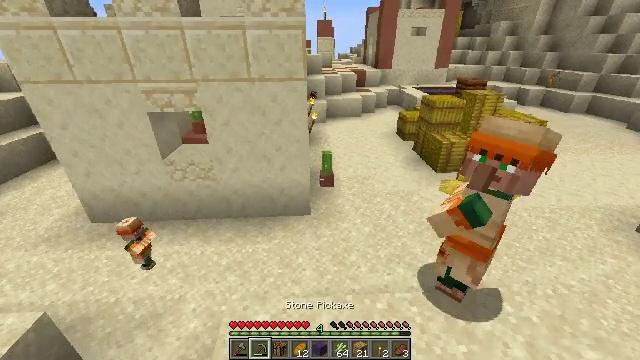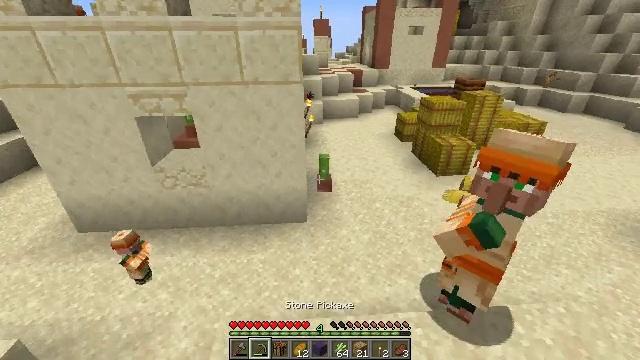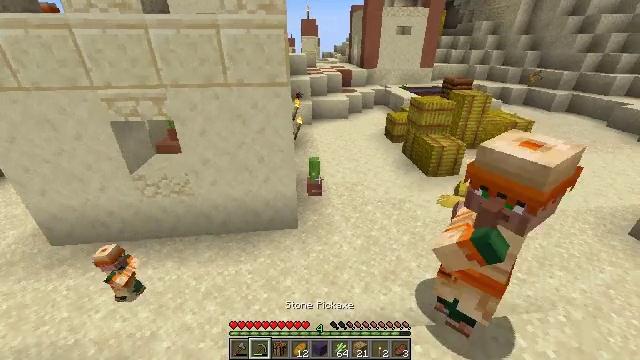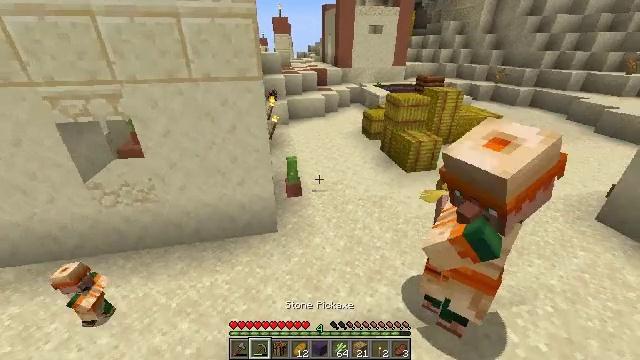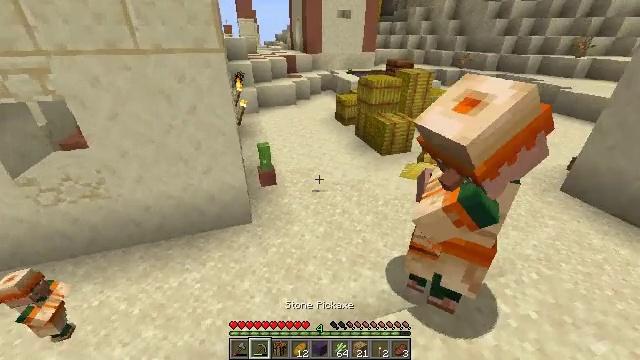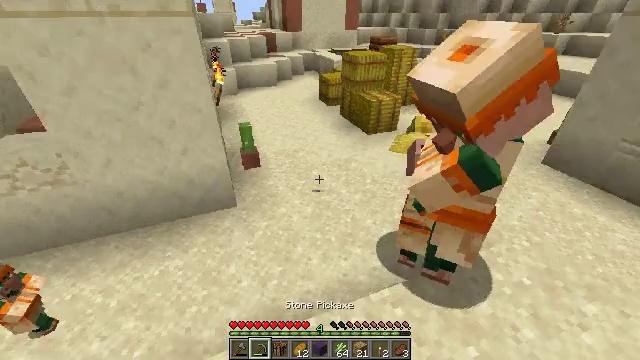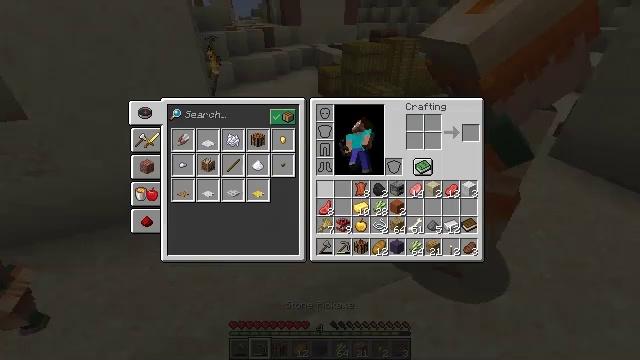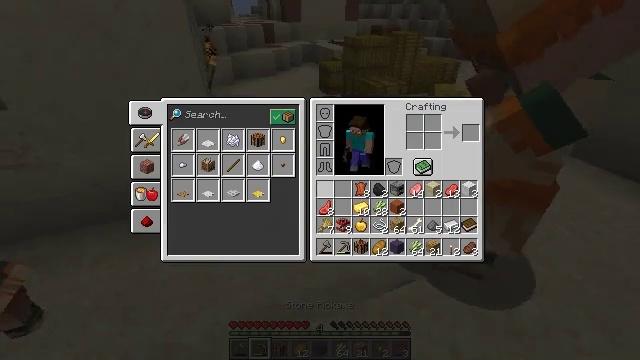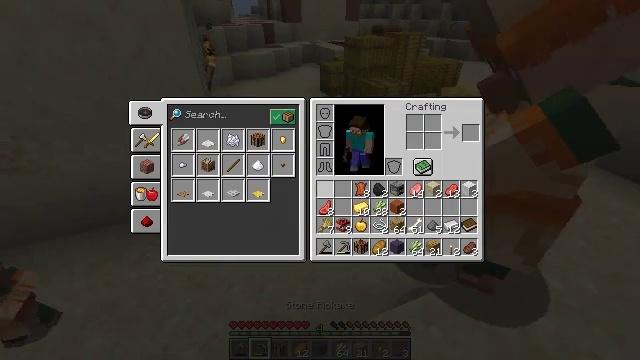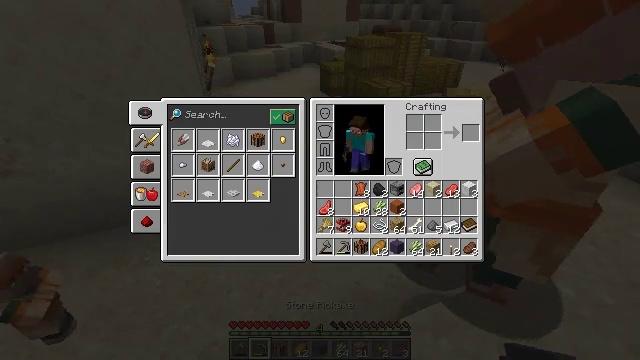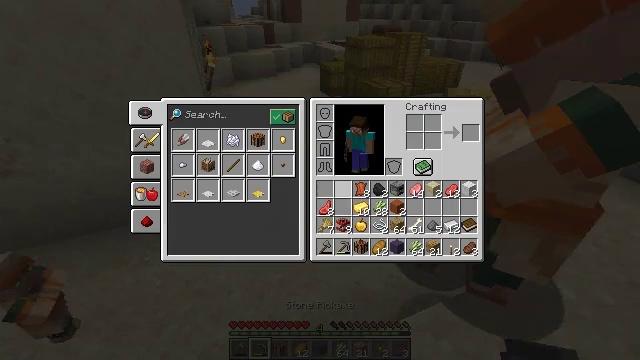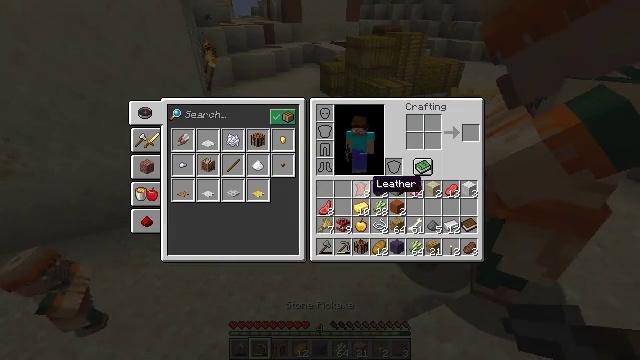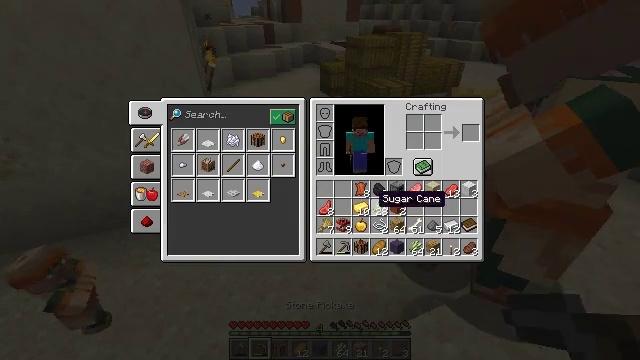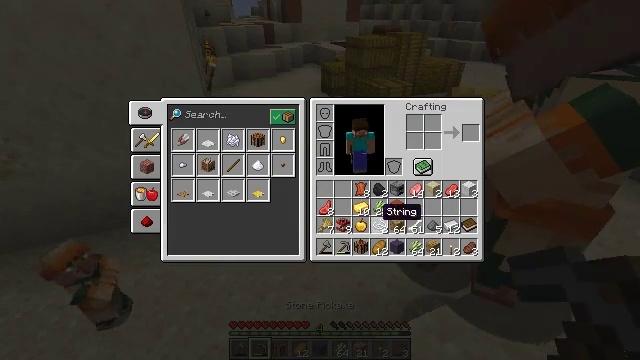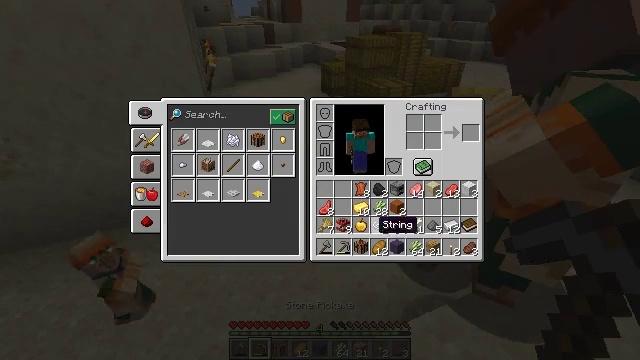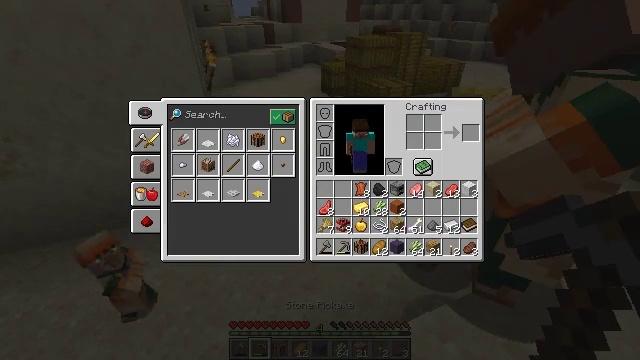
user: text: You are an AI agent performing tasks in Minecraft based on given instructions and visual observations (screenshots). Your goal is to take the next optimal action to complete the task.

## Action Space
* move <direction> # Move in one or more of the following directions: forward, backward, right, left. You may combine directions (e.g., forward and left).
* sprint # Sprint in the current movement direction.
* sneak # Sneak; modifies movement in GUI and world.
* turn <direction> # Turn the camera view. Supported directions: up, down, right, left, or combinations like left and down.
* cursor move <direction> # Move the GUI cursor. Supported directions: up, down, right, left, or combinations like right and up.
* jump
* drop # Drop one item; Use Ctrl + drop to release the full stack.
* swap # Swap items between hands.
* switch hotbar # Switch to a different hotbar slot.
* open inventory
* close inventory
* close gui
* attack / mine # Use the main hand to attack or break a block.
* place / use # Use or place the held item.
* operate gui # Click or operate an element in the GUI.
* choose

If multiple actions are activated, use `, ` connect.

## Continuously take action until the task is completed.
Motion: motion action
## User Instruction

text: Mine the lime bed to collect it.
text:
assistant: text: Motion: move forward, attack / mine
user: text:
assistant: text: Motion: move forward, turn right, attack / mine
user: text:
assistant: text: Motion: move forward, turn right, attack / mine
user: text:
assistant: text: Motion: move forward, turn right and down, attack / mine
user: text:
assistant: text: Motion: move forward, turn right and down, attack / mine
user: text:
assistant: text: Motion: move forward, attack / mine, open inventory
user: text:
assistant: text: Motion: move forward, operate gui, open inventory
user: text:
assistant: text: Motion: move forward, operate gui, open inventory
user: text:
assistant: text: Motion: cursor move right, operate gui, open inventory
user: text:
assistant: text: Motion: cursor move right, operate gui
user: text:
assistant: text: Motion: cursor move right and down, operate gui
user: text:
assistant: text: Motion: cursor move down, operate gui
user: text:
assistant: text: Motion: cursor move down, operate gui
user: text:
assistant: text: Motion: cursor move down, operate gui
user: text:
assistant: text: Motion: sneak, operate gui
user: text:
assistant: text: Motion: sneak, operate gui
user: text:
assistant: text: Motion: sneak, operate gui
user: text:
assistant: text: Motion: sneak, operate gui
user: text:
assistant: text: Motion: sneak, operate gui
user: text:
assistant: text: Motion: sneak, operate gui
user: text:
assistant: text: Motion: sneak, operate gui
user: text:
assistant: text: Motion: sneak, operate gui
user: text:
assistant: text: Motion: sneak, operate gui
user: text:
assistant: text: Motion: sneak
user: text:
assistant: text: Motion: sneak, cursor move right
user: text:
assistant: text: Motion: sneak, cursor move right and up
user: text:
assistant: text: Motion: sneak, cursor move right
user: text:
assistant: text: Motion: sneak
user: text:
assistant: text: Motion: sneak
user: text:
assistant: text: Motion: sneak